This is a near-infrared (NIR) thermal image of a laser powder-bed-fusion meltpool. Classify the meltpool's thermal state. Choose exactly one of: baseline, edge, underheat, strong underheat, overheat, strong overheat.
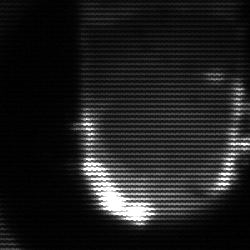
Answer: baseline